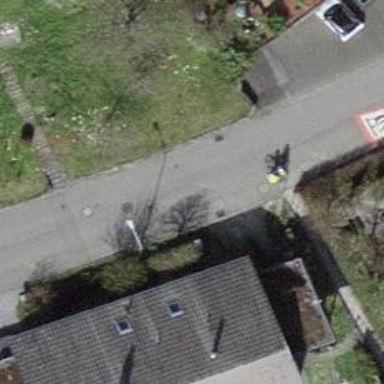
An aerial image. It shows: Steps with asphalt surface.